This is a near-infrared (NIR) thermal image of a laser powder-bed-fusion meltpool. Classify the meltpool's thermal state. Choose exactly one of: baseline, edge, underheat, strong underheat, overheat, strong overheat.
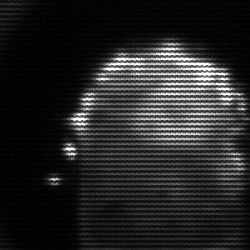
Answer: baseline